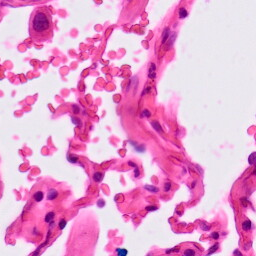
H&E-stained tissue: Lung